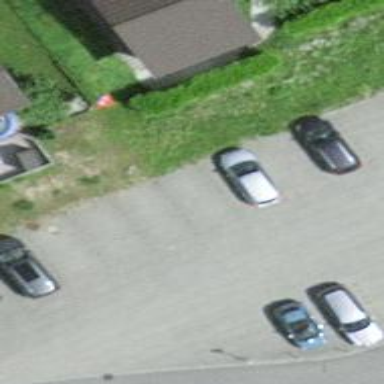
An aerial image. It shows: Parking aisle designated as service road.